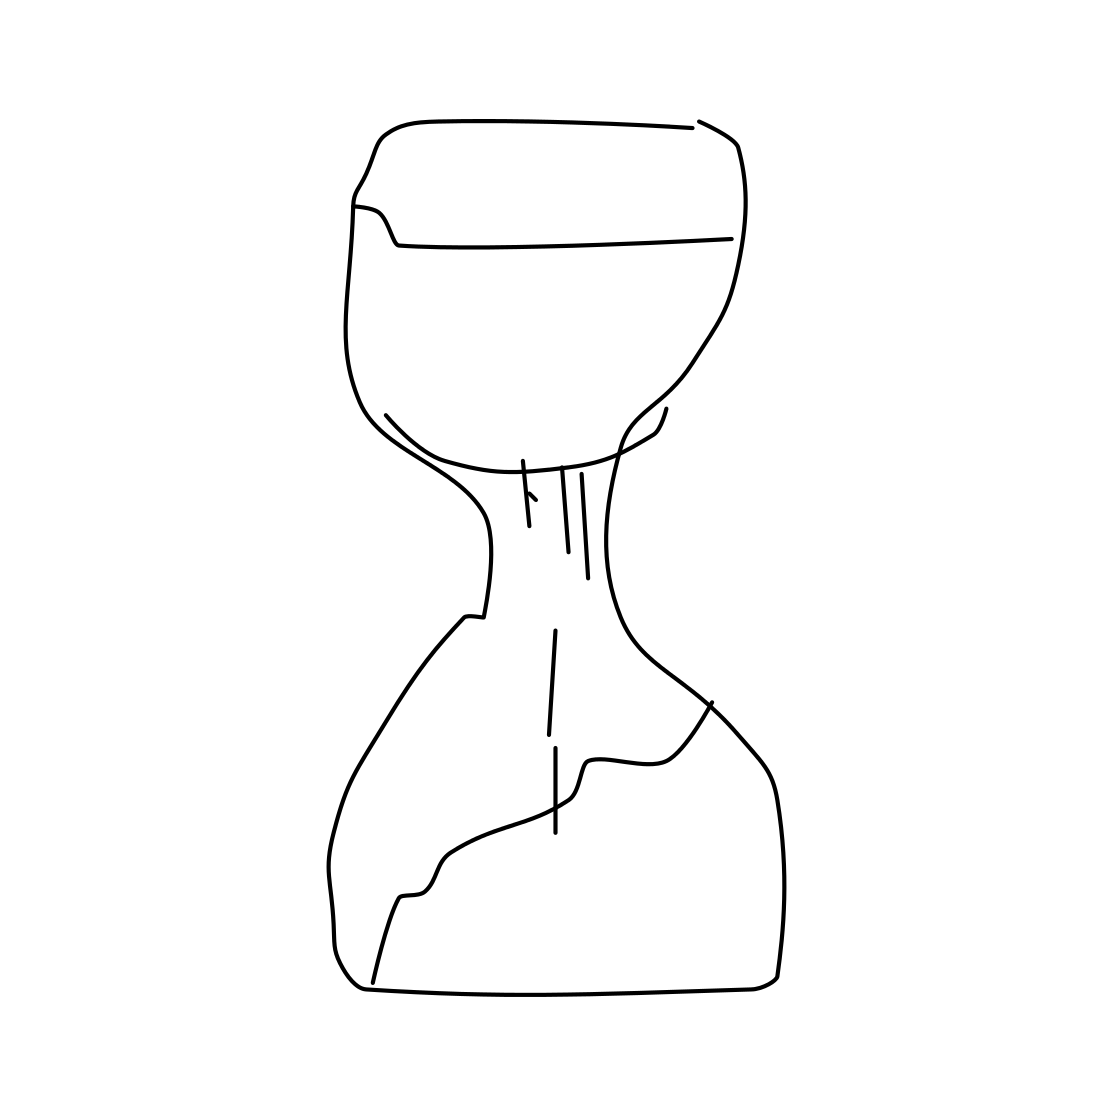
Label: hourglass